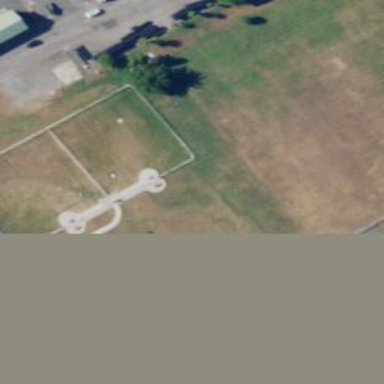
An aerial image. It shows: Dog park enclosed by fence.